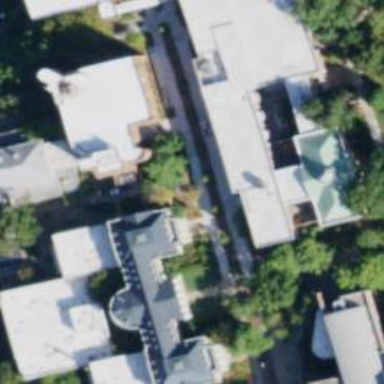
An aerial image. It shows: View of university building.